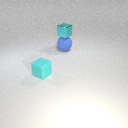
large blue rubber sphere to the right of small cyan rubber cube